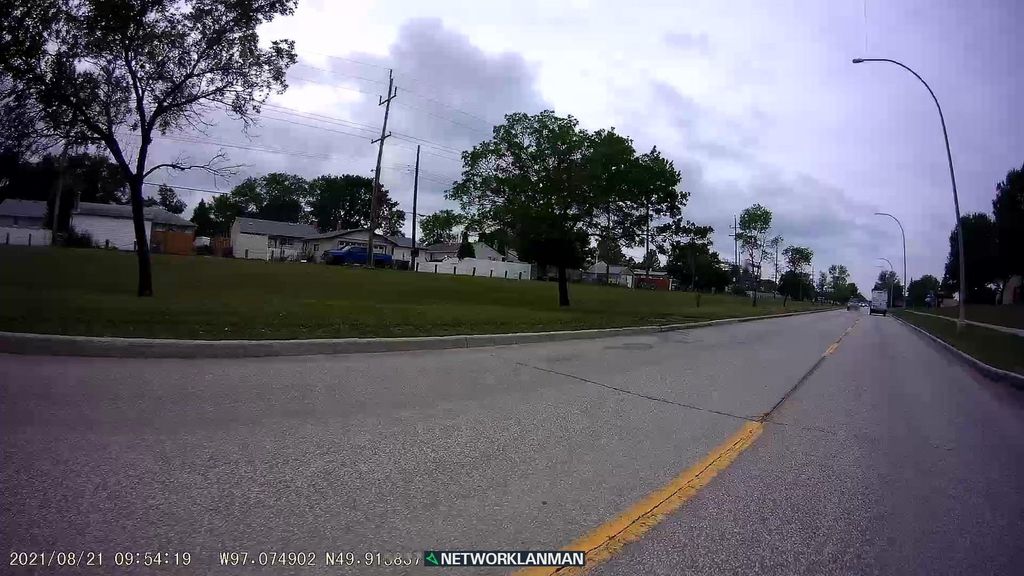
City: winnipeg